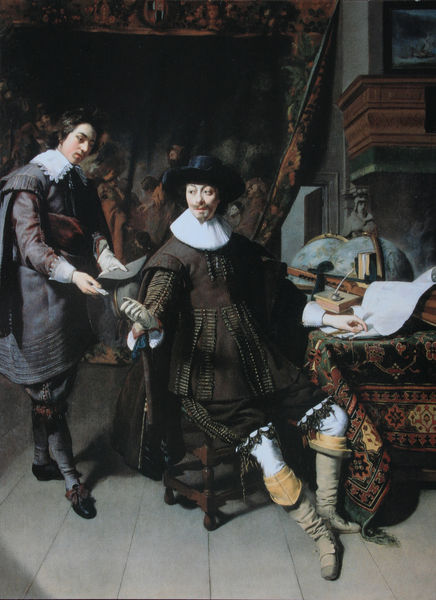
Titel: Porträt Constantijn Huygens und sein Sekretär
Künstler: Thomas de Keyser
Standort: London
Institution: National Gallery
Schlagwörter: feder, gemälde, mann, elegant, hut, männer, stuhl, tisch, schleife, teppich, diener, kragen, tischdecke, adel, kaufmann, blatt, spanien, papier, schreibtisch, chair, curtain, hall, hat, men, red, white, black, collar, conversation, dark, gray, interior, lace, painting, portrait, room, seated, sitting, table, talking, rug, brown, floor, wooden, stiefel, spitzbart, feather, hand, wood, glove, brief, man, building, eyes, ribbon, spanish, edelmann, schriftstück, tintenfass, paper, sekretär, globus, mouth, hats, beard, boots, desk, quill, papers, drape, victorian, schreibfeder, human, cape, ink, shoes, boot, eye, finger, book, dutch, money, tablecloth, globe, humans, papie, goatee, mustache, moustache, earth, coins, dandy, european, furniture, cuffs, author, writer, note, merchant, tax collector, offer, collars, conversing, wooden floor, moutache, sharing, vgdhdbh, globes, surveyor, surveyu, handing, british era, renaiisence, facial hear, paperwork